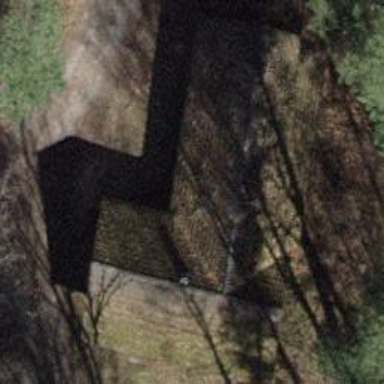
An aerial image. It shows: View of roof of building.